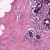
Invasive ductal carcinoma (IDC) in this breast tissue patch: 0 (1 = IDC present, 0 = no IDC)